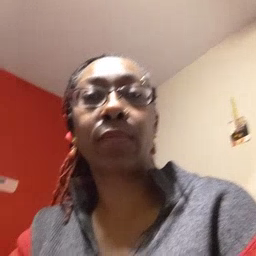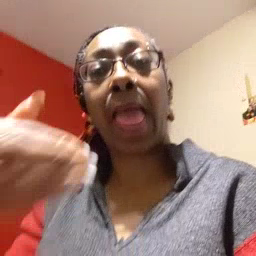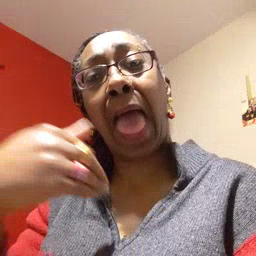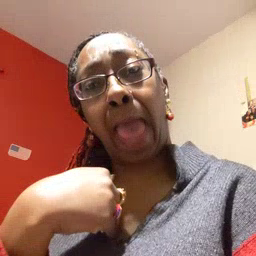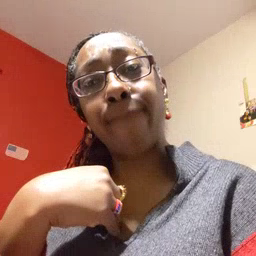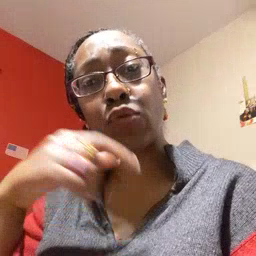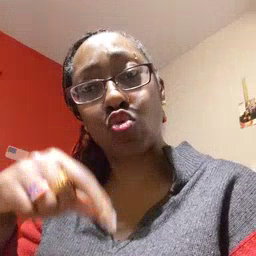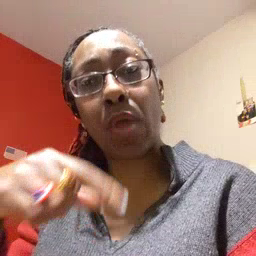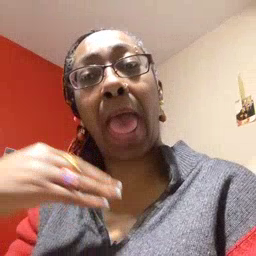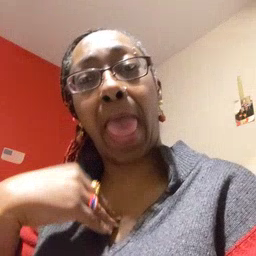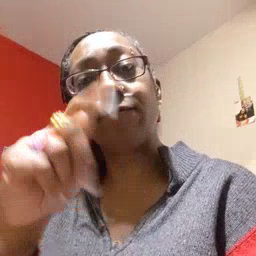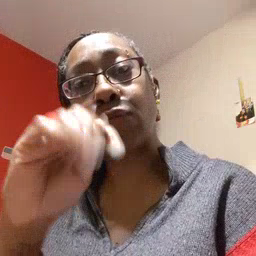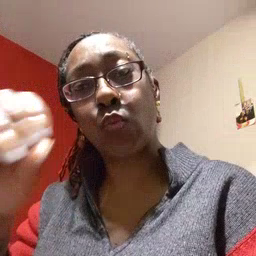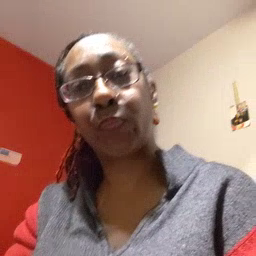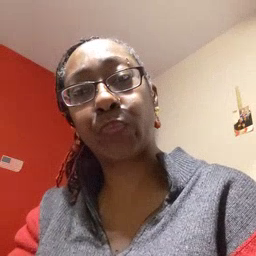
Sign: haveto